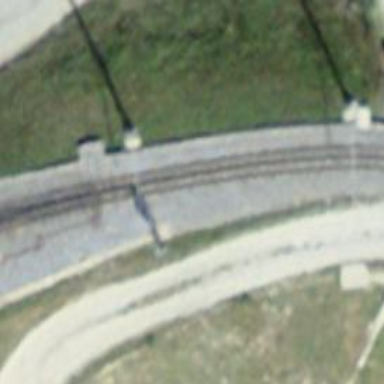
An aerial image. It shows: Narrow gauge railway with electrified contact lines.